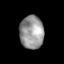
Tissue: skin
Cell type: Epithelial cells
Senescence score: 0.2121
Nuclear area (px): 776
Mean DAPI intensity: 150.736